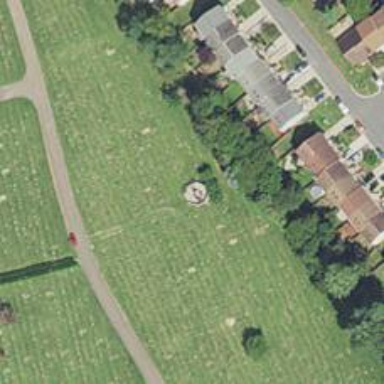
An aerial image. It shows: Historic memorial.